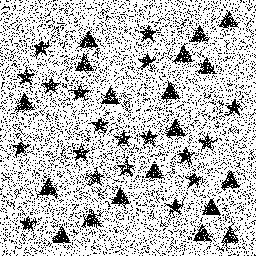
Squares: 0
Triangles: 19
Stars: 19
Total shapes: 38